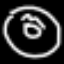
Label: donut